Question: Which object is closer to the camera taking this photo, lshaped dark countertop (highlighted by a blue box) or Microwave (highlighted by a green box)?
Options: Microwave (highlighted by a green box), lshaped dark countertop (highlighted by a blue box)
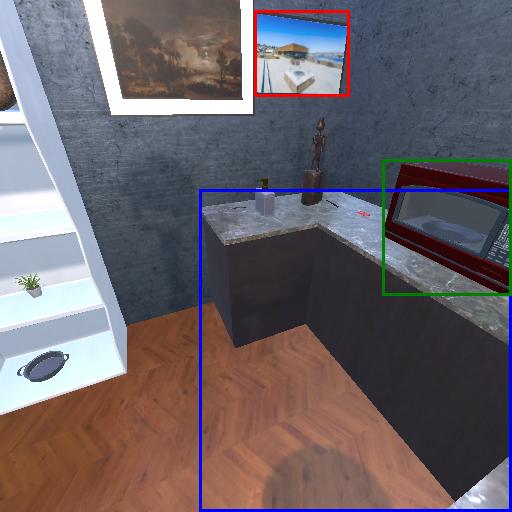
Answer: Microwave (highlighted by a green box)